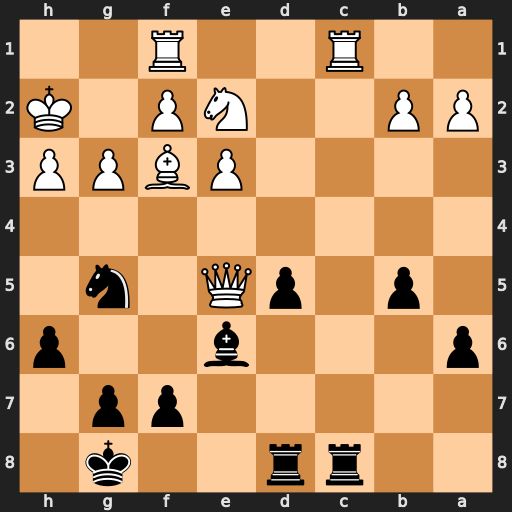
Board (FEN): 2rr2k1/5pp1/p3b2p/1p1pQ1n1/8/4PBPP/PP2NP1K/2R2R2
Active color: b
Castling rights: -
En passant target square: -
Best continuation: Nxf3+ Kg2 Nxe5